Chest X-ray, AP view. Patient: 74 years old, sex M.
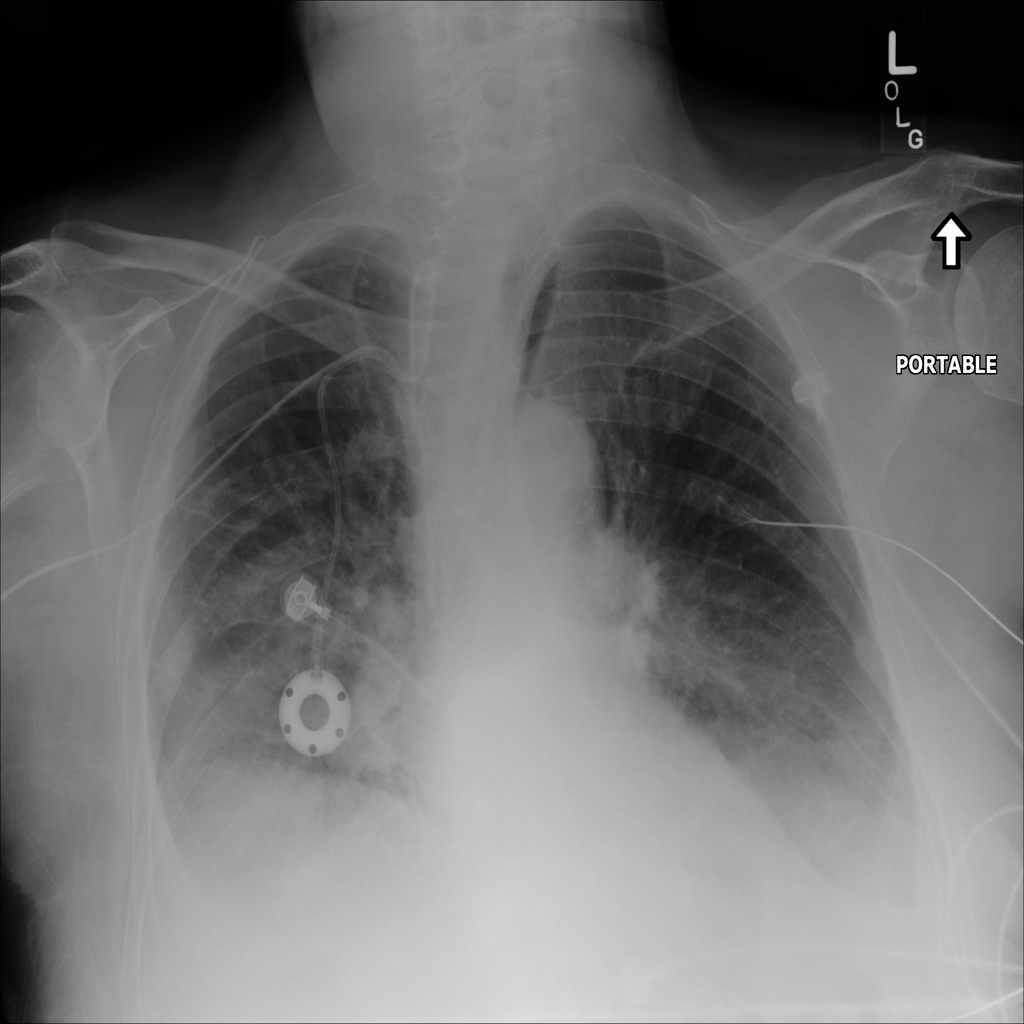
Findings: No Finding